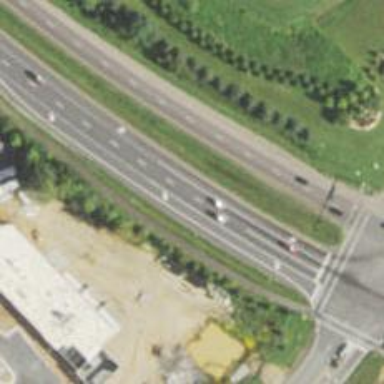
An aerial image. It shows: Expressway with asphalt surface categorized as trunk highway.